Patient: sex F, age 62
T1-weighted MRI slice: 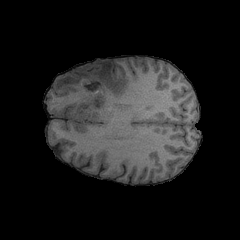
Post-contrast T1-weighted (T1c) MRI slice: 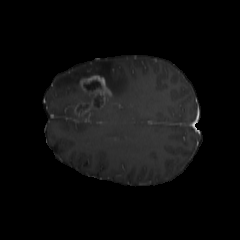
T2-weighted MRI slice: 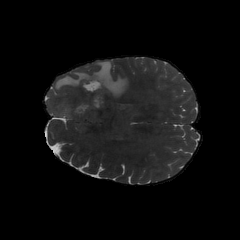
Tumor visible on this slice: yes
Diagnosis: Glioblastoma, IDH-wildtype
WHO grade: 4